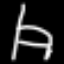
Label: chair